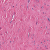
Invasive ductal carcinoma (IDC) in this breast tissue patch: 0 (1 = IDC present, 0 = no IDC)